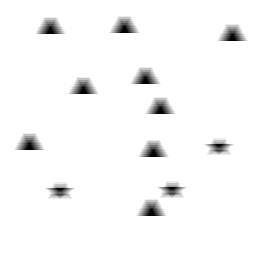
Squares: 0
Triangles: 9
Stars: 3
Total shapes: 12